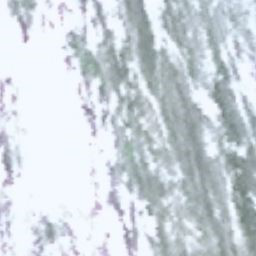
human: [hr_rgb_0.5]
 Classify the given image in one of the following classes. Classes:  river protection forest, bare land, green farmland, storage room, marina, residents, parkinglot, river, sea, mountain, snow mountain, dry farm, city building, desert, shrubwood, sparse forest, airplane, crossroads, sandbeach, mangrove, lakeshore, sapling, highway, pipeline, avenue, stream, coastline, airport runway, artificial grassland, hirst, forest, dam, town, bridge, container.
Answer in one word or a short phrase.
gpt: snow mountain